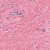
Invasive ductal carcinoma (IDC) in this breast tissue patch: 0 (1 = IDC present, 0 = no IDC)